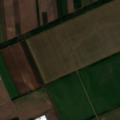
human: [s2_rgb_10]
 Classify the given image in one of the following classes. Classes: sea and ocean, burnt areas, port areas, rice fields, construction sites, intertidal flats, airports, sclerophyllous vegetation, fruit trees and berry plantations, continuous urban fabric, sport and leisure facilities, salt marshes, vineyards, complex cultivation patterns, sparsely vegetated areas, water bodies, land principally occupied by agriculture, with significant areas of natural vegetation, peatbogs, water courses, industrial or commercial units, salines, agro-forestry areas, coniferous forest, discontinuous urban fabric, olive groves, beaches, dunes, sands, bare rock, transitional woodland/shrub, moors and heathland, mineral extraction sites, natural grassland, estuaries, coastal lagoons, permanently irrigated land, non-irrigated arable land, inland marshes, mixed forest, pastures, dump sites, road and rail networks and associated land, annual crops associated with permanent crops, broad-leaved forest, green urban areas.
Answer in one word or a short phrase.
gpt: non-irrigated arable land